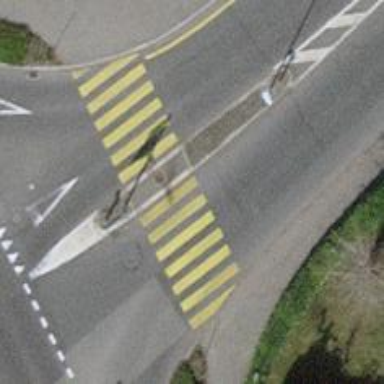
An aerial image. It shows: Zebra crossing on the road.